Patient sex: F
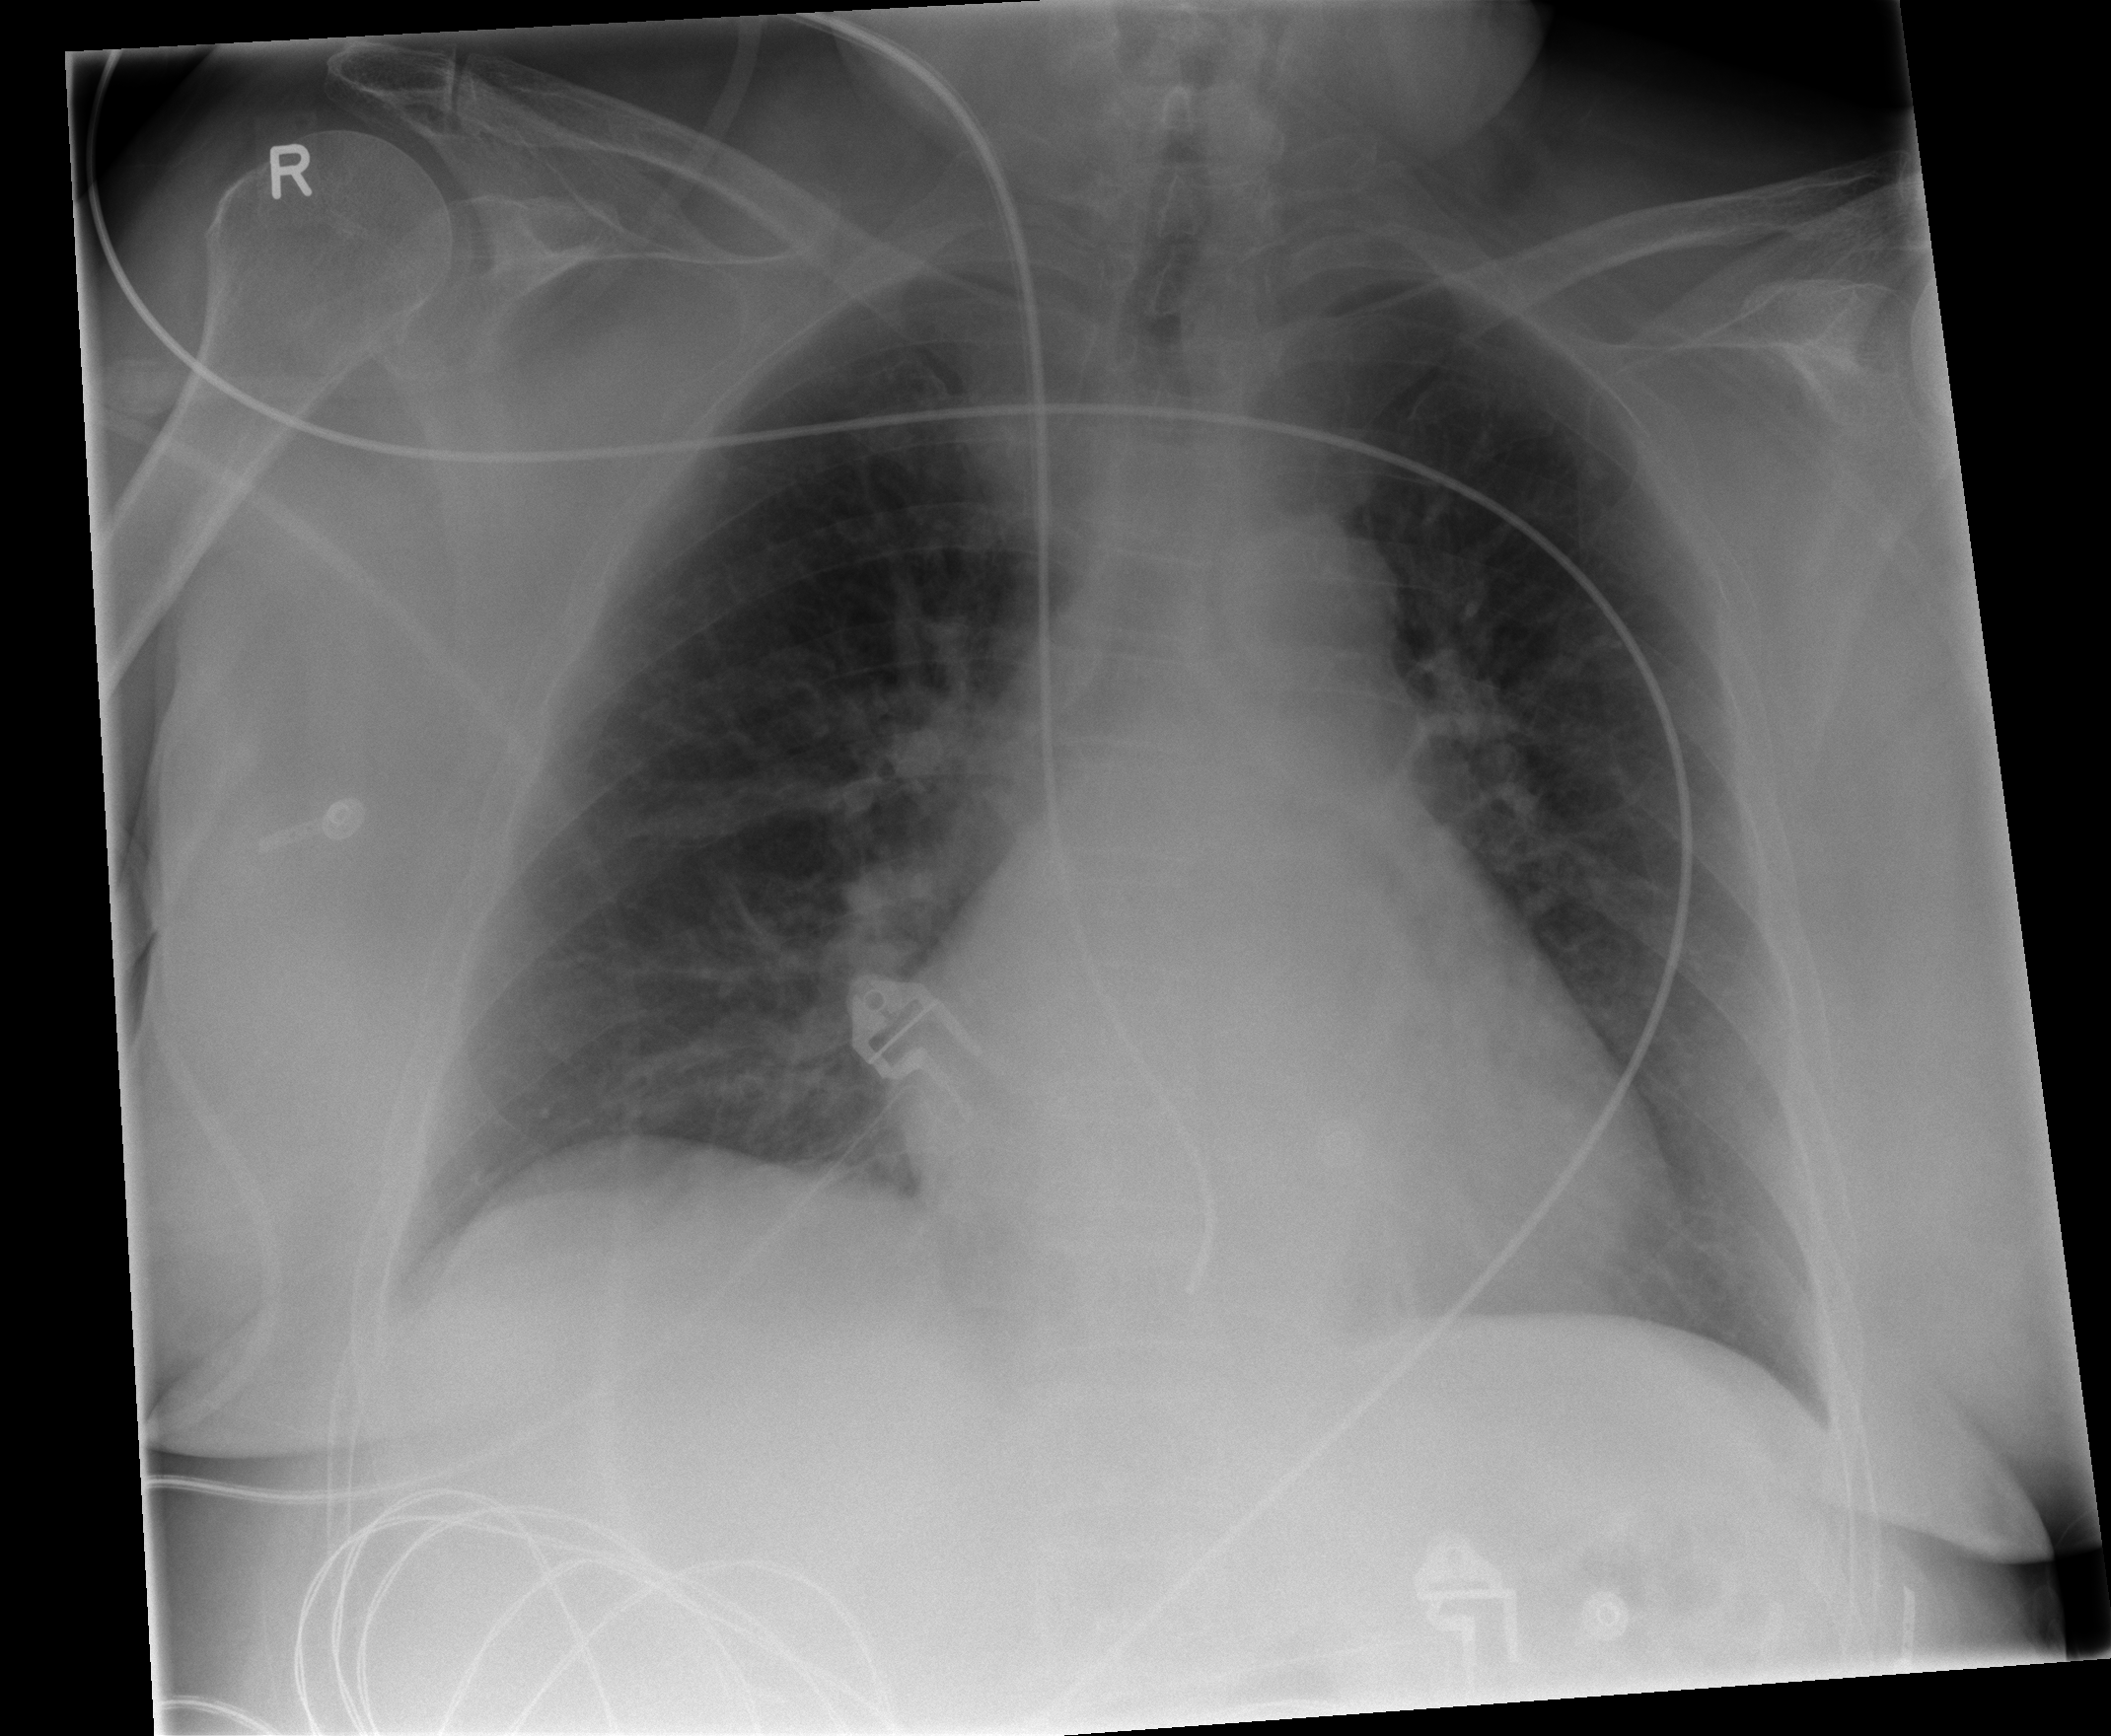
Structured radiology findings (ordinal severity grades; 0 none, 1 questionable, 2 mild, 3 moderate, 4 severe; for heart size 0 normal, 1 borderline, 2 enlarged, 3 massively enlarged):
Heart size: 2
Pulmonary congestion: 2
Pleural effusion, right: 0
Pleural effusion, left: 0
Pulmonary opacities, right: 0
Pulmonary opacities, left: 0
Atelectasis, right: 0
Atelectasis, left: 0